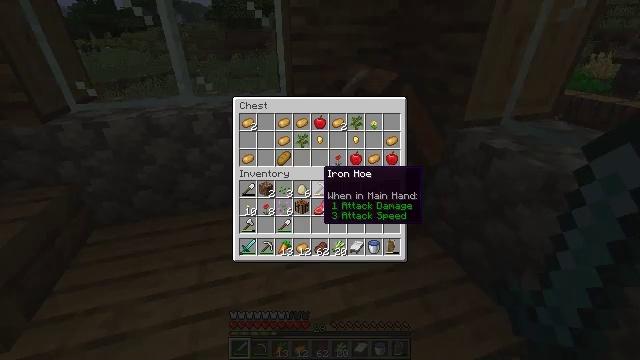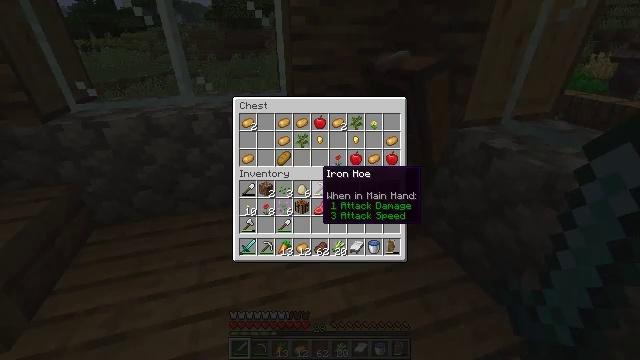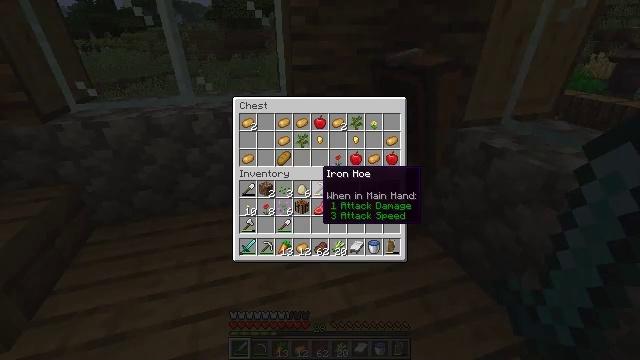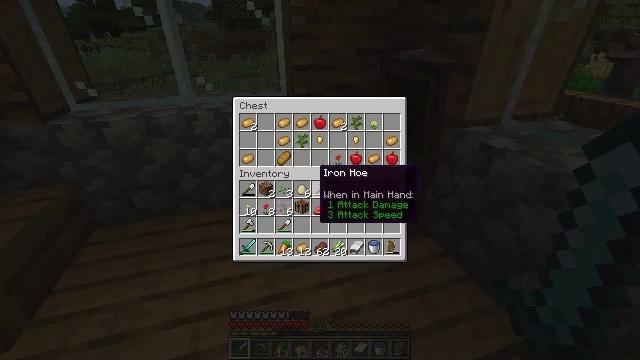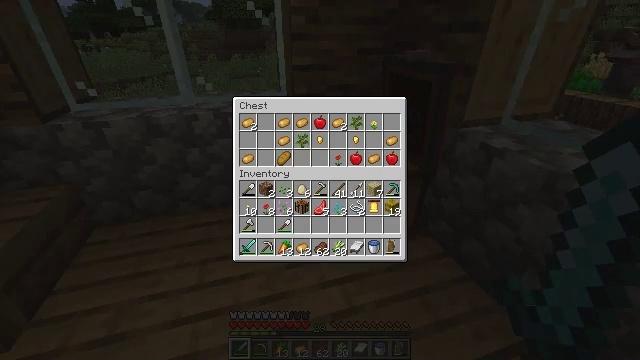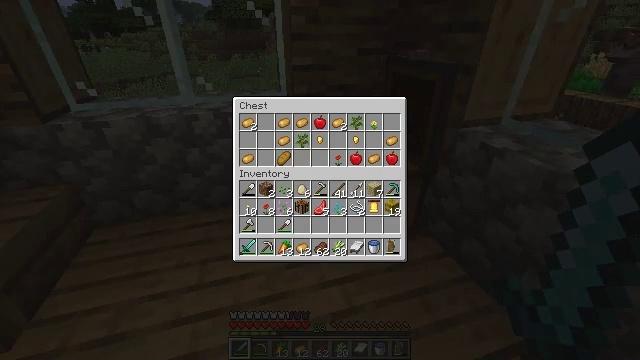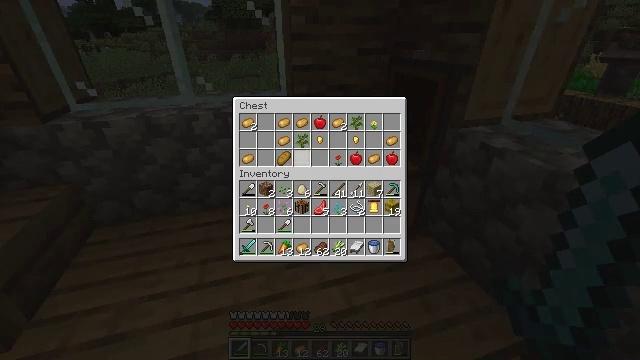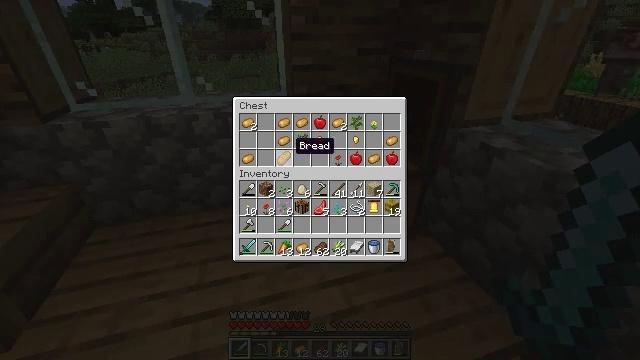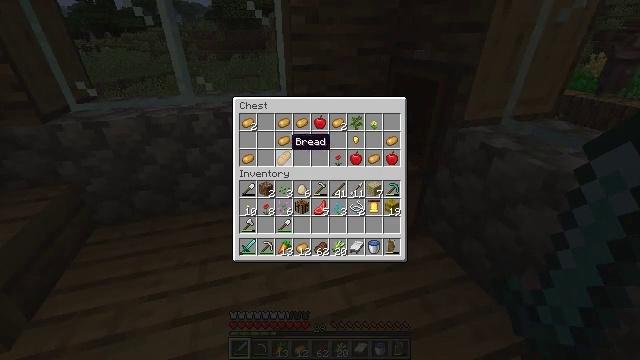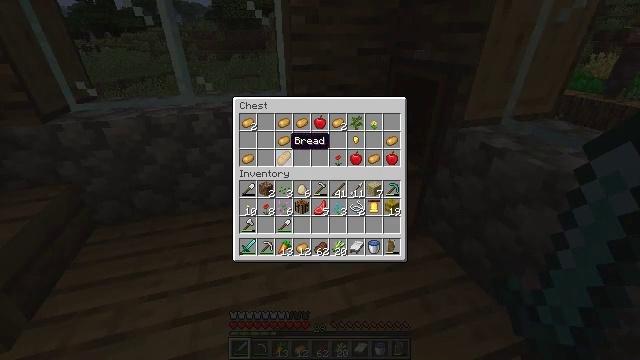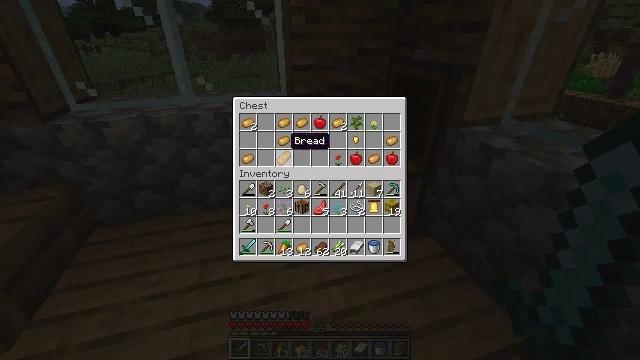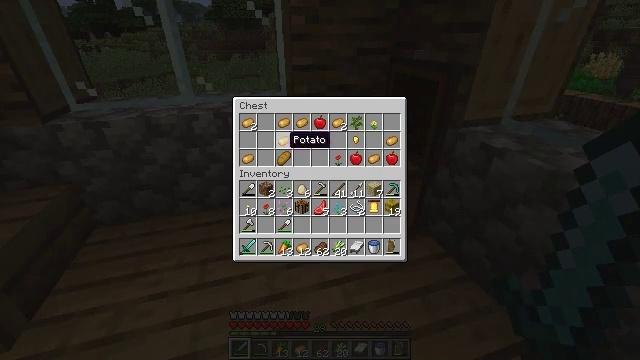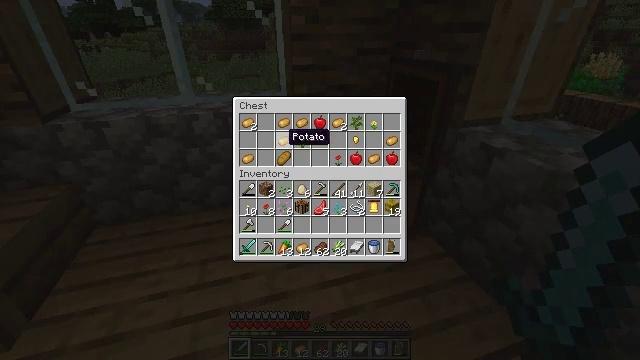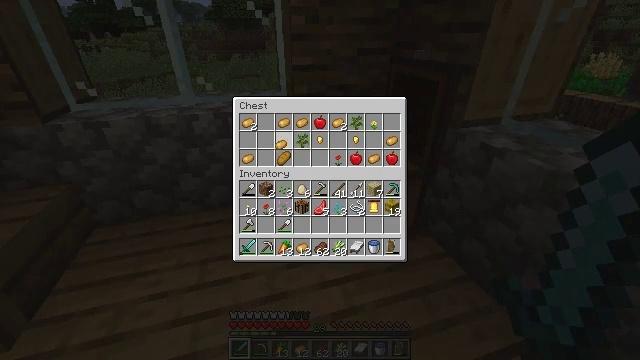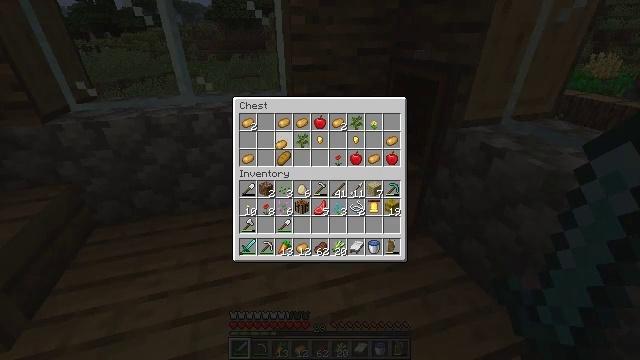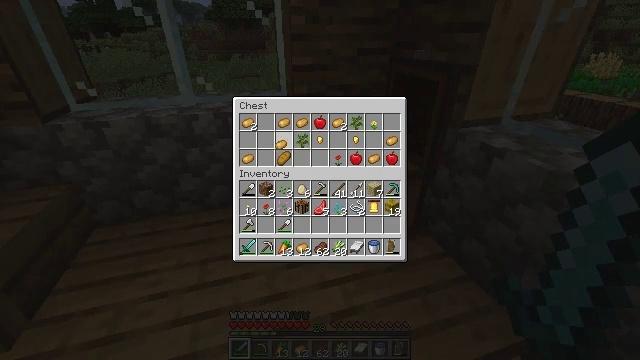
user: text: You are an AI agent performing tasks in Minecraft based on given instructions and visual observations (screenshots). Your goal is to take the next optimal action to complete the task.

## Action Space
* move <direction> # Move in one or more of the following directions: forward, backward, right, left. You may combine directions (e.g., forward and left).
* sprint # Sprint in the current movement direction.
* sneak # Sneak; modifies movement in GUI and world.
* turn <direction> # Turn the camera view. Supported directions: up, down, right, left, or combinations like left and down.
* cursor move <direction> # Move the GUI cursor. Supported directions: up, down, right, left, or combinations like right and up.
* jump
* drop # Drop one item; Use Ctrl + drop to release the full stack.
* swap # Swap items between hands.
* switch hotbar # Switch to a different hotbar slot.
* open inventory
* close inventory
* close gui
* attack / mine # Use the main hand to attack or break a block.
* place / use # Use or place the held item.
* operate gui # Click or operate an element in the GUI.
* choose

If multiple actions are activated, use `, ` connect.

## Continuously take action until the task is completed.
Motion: motion action
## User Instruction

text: Pick up the poppy from the field.
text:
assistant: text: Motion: no_op
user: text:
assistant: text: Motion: no_op
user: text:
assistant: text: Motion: no_op
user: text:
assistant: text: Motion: turn left and up
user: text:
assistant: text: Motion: no_op
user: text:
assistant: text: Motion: turn left and up
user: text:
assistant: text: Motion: turn up
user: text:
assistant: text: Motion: no_op
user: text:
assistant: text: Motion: no_op
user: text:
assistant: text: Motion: no_op
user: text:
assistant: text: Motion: no_op
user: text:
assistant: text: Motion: no_op
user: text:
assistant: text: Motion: attack / mine
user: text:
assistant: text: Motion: attack / mine
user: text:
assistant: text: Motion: attack / mine
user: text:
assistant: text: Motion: no_op
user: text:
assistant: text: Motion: turn up
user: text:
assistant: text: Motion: sneak
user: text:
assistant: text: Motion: sneak
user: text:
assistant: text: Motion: sneak
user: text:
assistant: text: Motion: sneak, attack / mine
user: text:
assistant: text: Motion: sneak, attack / mine
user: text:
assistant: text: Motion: sneak, attack / mine
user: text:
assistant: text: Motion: sneak, attack / mine
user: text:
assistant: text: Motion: sneak, attack / mine
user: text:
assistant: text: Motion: sneak, attack / mine
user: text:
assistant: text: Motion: sneak, attack / mine
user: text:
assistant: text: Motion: sneak, attack / mine
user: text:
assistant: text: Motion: sneak
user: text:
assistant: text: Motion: sneak